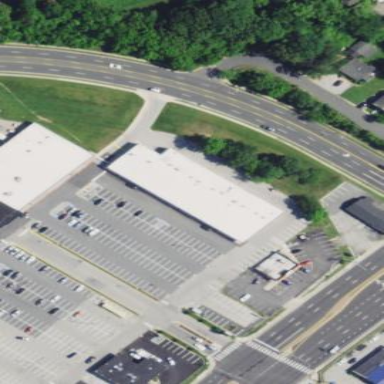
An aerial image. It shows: Commercial building.